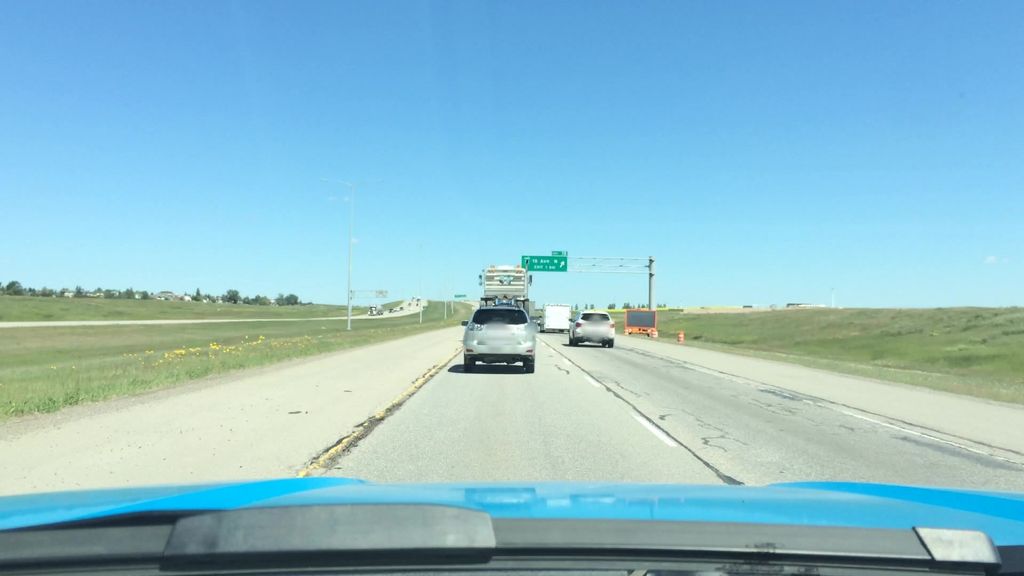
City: calgary